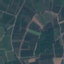
Label: PermanentCrop